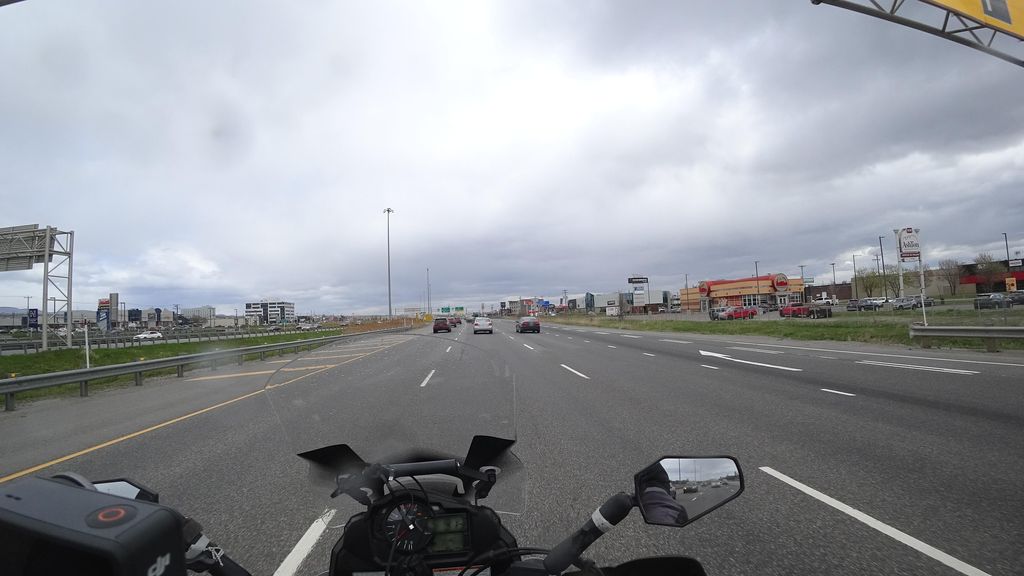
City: quebec_city